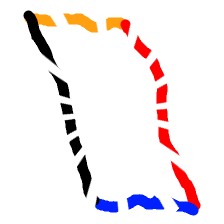
Shape: parallelogram